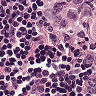
Metastatic tissue present: yes